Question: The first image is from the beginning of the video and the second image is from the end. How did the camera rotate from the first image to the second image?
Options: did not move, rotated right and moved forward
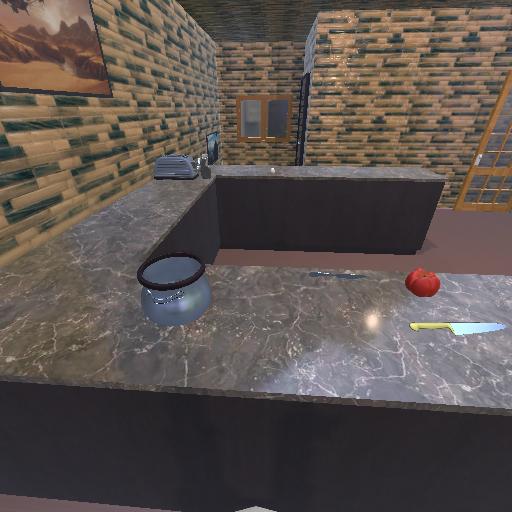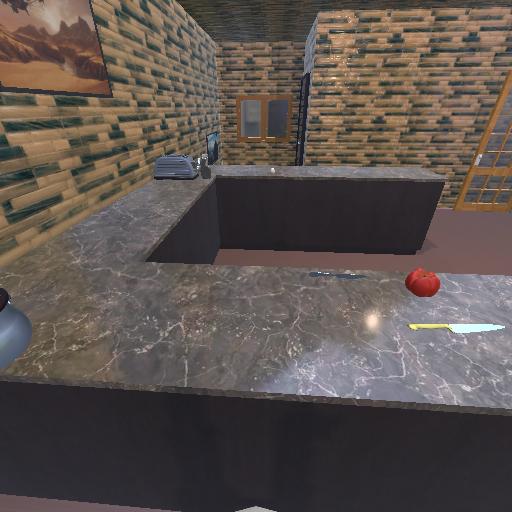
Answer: did not move